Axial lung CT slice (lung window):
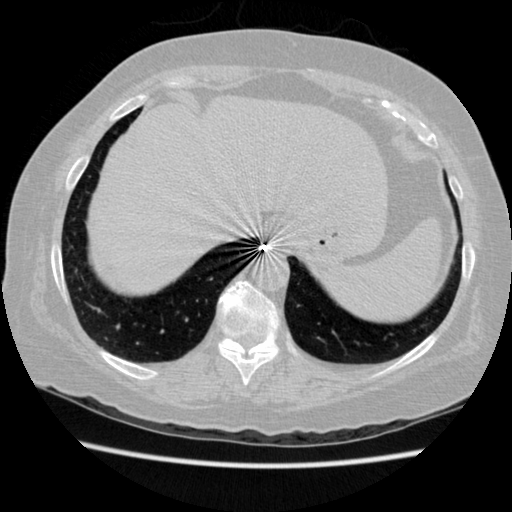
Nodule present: no